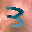
Label: 3